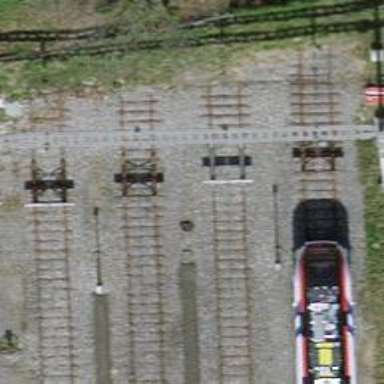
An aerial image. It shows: Railway buffer stop.